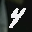
Label: 4